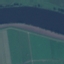
Label: River